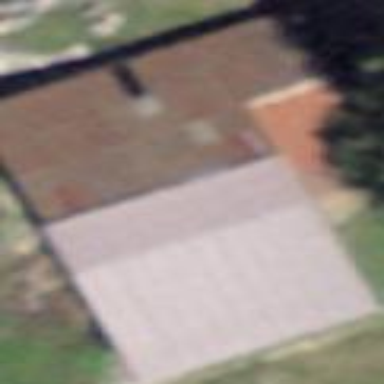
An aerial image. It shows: Barn.